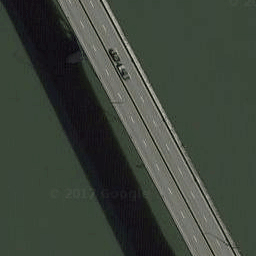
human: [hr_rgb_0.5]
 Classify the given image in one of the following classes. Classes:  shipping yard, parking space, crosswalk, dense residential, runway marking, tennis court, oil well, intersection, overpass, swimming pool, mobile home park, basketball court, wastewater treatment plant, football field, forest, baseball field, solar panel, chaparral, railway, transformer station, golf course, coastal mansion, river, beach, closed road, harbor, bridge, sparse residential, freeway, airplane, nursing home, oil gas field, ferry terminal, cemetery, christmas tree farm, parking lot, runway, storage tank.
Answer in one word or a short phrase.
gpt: bridge